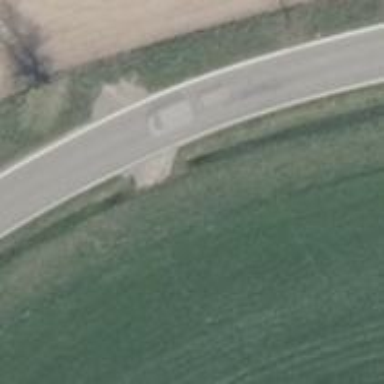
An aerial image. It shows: Tertiary road with asphalt surface.